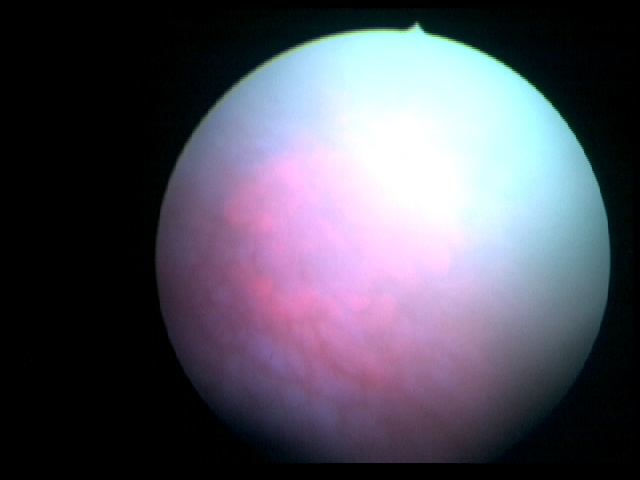
Modality: BLC
Class: Malignant
Subclass: HighGradePapillary
Lesion: L2
Stage: Ta
Morphology: Non-papillary
Bladder cancer association: Yes